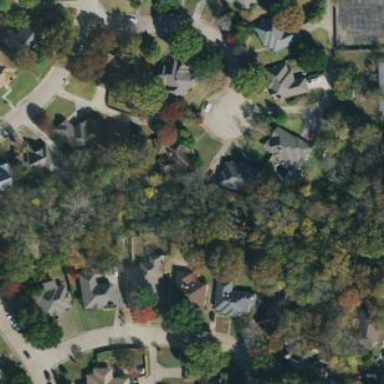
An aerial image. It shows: Residential area with individual plots.